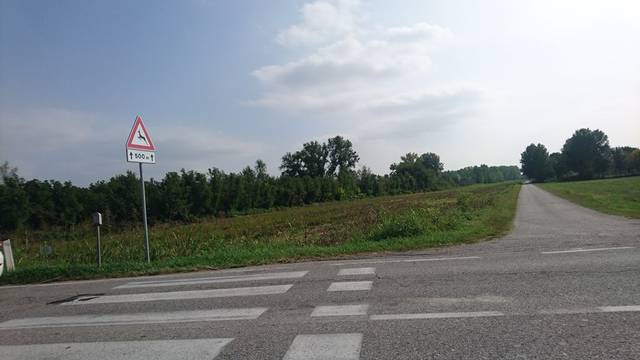
Region: Italy
Coordinates: 45.589, 11.758